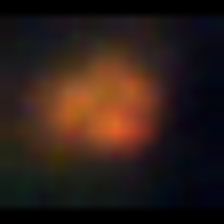
Taxon: NanoPlankton
Group: Other